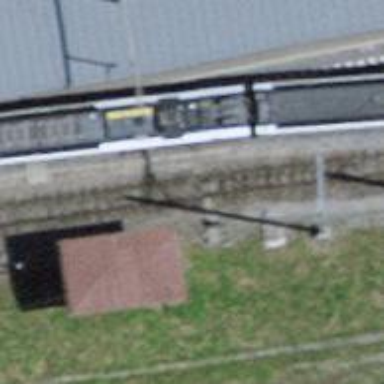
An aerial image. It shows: Railway switch.